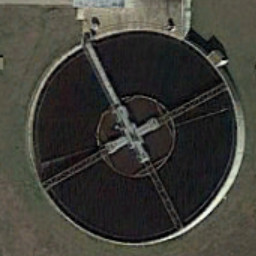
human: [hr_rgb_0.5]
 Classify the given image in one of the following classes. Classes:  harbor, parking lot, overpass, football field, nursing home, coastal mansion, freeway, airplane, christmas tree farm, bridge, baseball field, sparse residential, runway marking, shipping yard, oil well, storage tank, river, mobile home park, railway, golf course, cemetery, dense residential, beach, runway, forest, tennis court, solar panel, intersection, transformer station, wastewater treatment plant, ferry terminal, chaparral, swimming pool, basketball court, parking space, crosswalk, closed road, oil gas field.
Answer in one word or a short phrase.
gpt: wastewater treatment plant